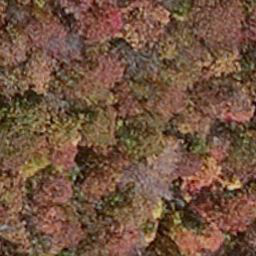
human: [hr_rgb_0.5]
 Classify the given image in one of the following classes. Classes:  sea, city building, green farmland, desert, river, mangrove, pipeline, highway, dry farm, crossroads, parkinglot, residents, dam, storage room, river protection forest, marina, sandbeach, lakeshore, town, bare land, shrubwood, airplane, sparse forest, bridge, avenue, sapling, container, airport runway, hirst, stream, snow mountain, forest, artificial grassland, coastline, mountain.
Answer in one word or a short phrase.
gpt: mangrove